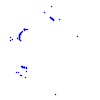
Particle: proton